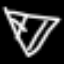
Label: diamond